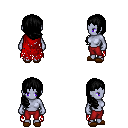
a pixel art fantasy rpg character, female body template, dark elf, purple skin, red tattered cape, red pants, black right-swept hairstyle, brown slippers, four views (front, back, left, right), 2x2 character sprite sheet, small pixel art, hard edges, no anti-aliasing